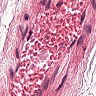
Metastatic tissue present: no